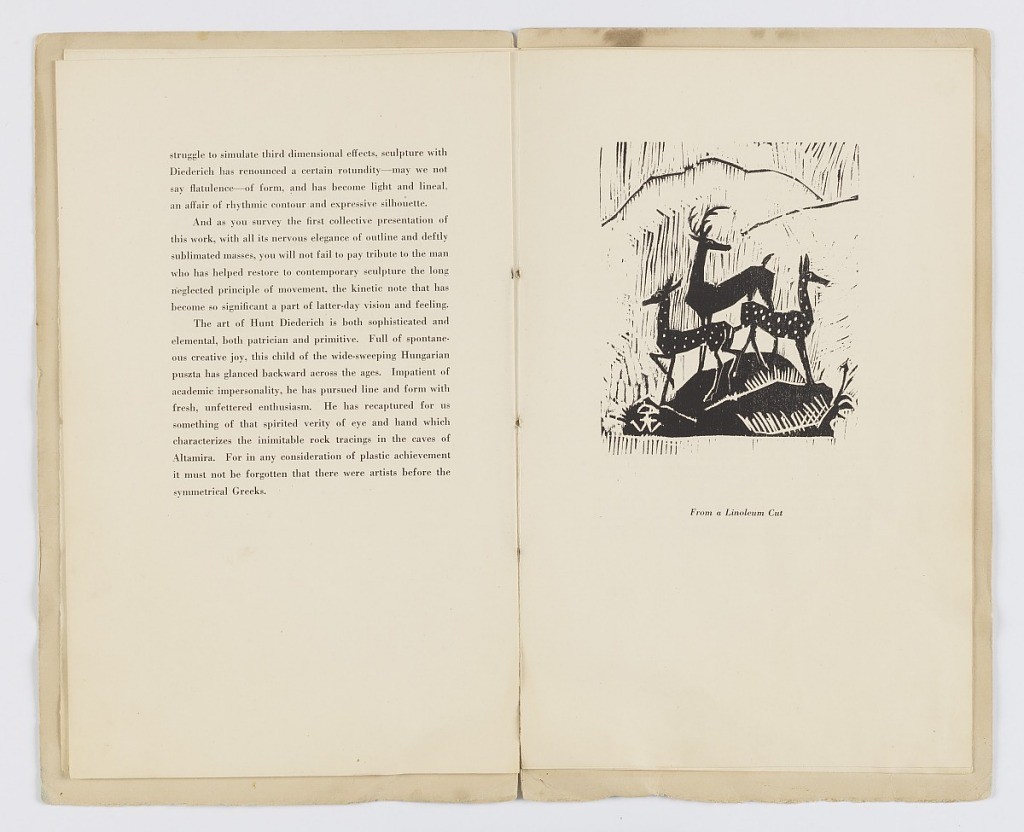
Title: Proof for exhibition catalogue, "Jockeys," Kingore Galleries, New York, NY
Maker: William Hunt Diederich, American, b. Hungary, 1884–1953
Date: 1920
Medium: Offset printing on fabriano cotton wove paper
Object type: Book
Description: Left, page layout for text; Right, commercial relief process after linoleum cut print by William Hunt Diederich. The print depicts a stag on top of a mountain in the center surrounded by deer.